Interaction volume radius: 5 \u00c5
Interaction volume height: 40 \u00c5
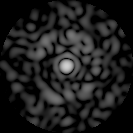
Disorder parameter: 0.8545